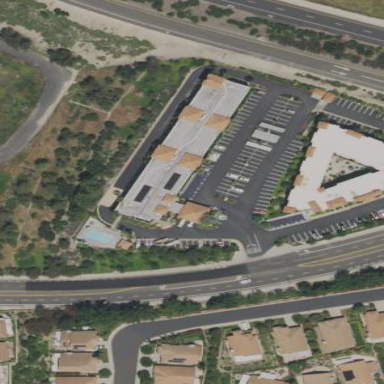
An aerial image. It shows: Hotel building.